Interaction volume radius: 5 \u00c5
Interaction volume height: 25 \u00c5
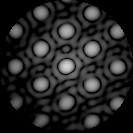
Disorder parameter: 0.1051